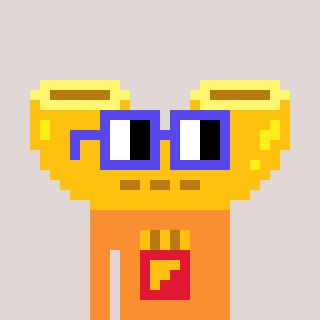
a pixel art character with square blue glasses, a macaroni-shaped head and a orange-colored body on a warm background